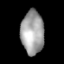
Tissue: lung
Cell type: Endothelial cells
Senescence score: 0.1611
Nuclear area (px): 979
Mean DAPI intensity: 161.696